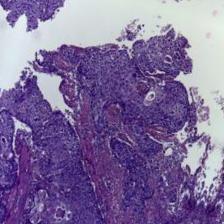
Diagnosis: OSCC